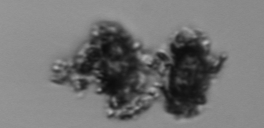
Label: Thalassiosira_TAG_external_detritus